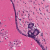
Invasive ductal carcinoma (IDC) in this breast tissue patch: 0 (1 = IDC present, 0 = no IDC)